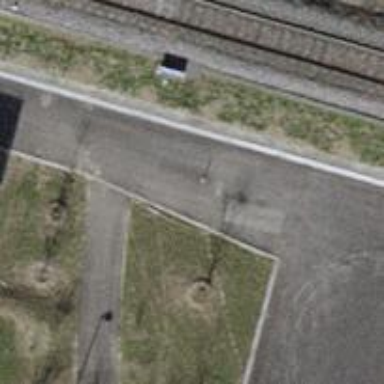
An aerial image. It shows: Bollard.